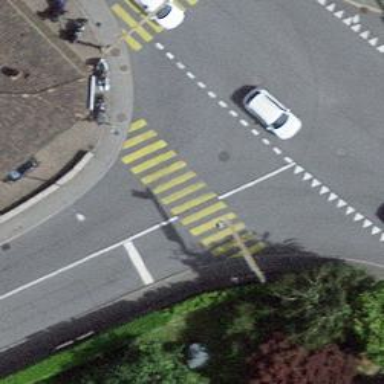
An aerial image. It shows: Road crossing with traffic signals.